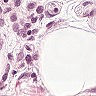
Metastatic tissue present: no